Question: I used font-squirrel to generate web fonts and specify CSS declarations for the font, but it still uses the fallback fonts when I view the page in IE9 using IE7 or IE8 browser and document mode. Any idea what's going on? Here's my code (and a screenshot):
'''
@font-face {
font-family: 'cubanoregular';
src: url('../fonts/cubano/cubano/../fonts/cubano/cubano-regular-webfont.woff-webfont.eot');
src: url('../fonts/cubano/cubano-regular-webfont.woff-webfont.eot?#iefix') format('embedded-opentype'),
url('../fonts/cubano/cubano-regular-webfont.woff-webfont.woff') format('woff'),
url('../fonts/cubano/cubano-regular-webfont.woff-webfont.ttf') format('truetype'),
url('../fonts/cubano/cubano-regular-webfont.woff-webfont.svg#../fonts/cubano/cubanoregular') format('svg');
font-weight: normal;
font-style: normal;
}
.cubano { font-family: 'cubanoregular' }
'''

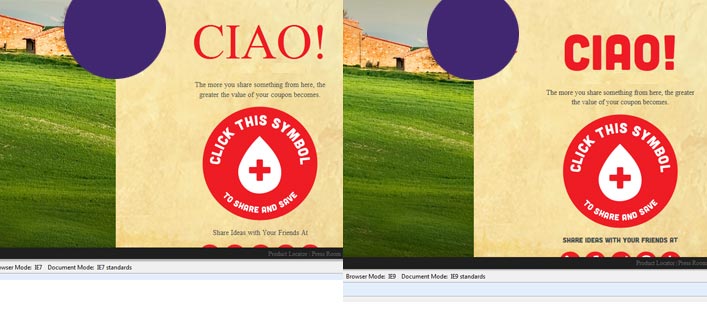
Answer: If the code you put above is accurate, then the only problem is that your path to the 'eot' file is incorrect:
'''
src: url('../fonts/cubano/cubano/../fonts/cubano/cubano-regular-webfont.woff-webfont.eot');...
'''
Fix that, and it should work fine. IE has supported '@font-face' since version 5 I believe, but in versions prior to 9 only <URL> is supported.